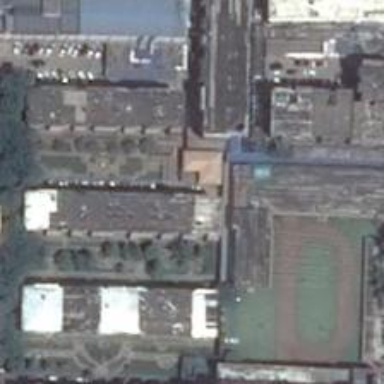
The playground is close to the building and and is ornamented by trees .